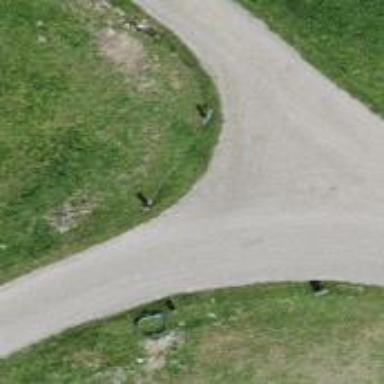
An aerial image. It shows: Unclassified road with paved surface.